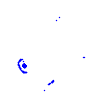
Particle: pion